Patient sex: F
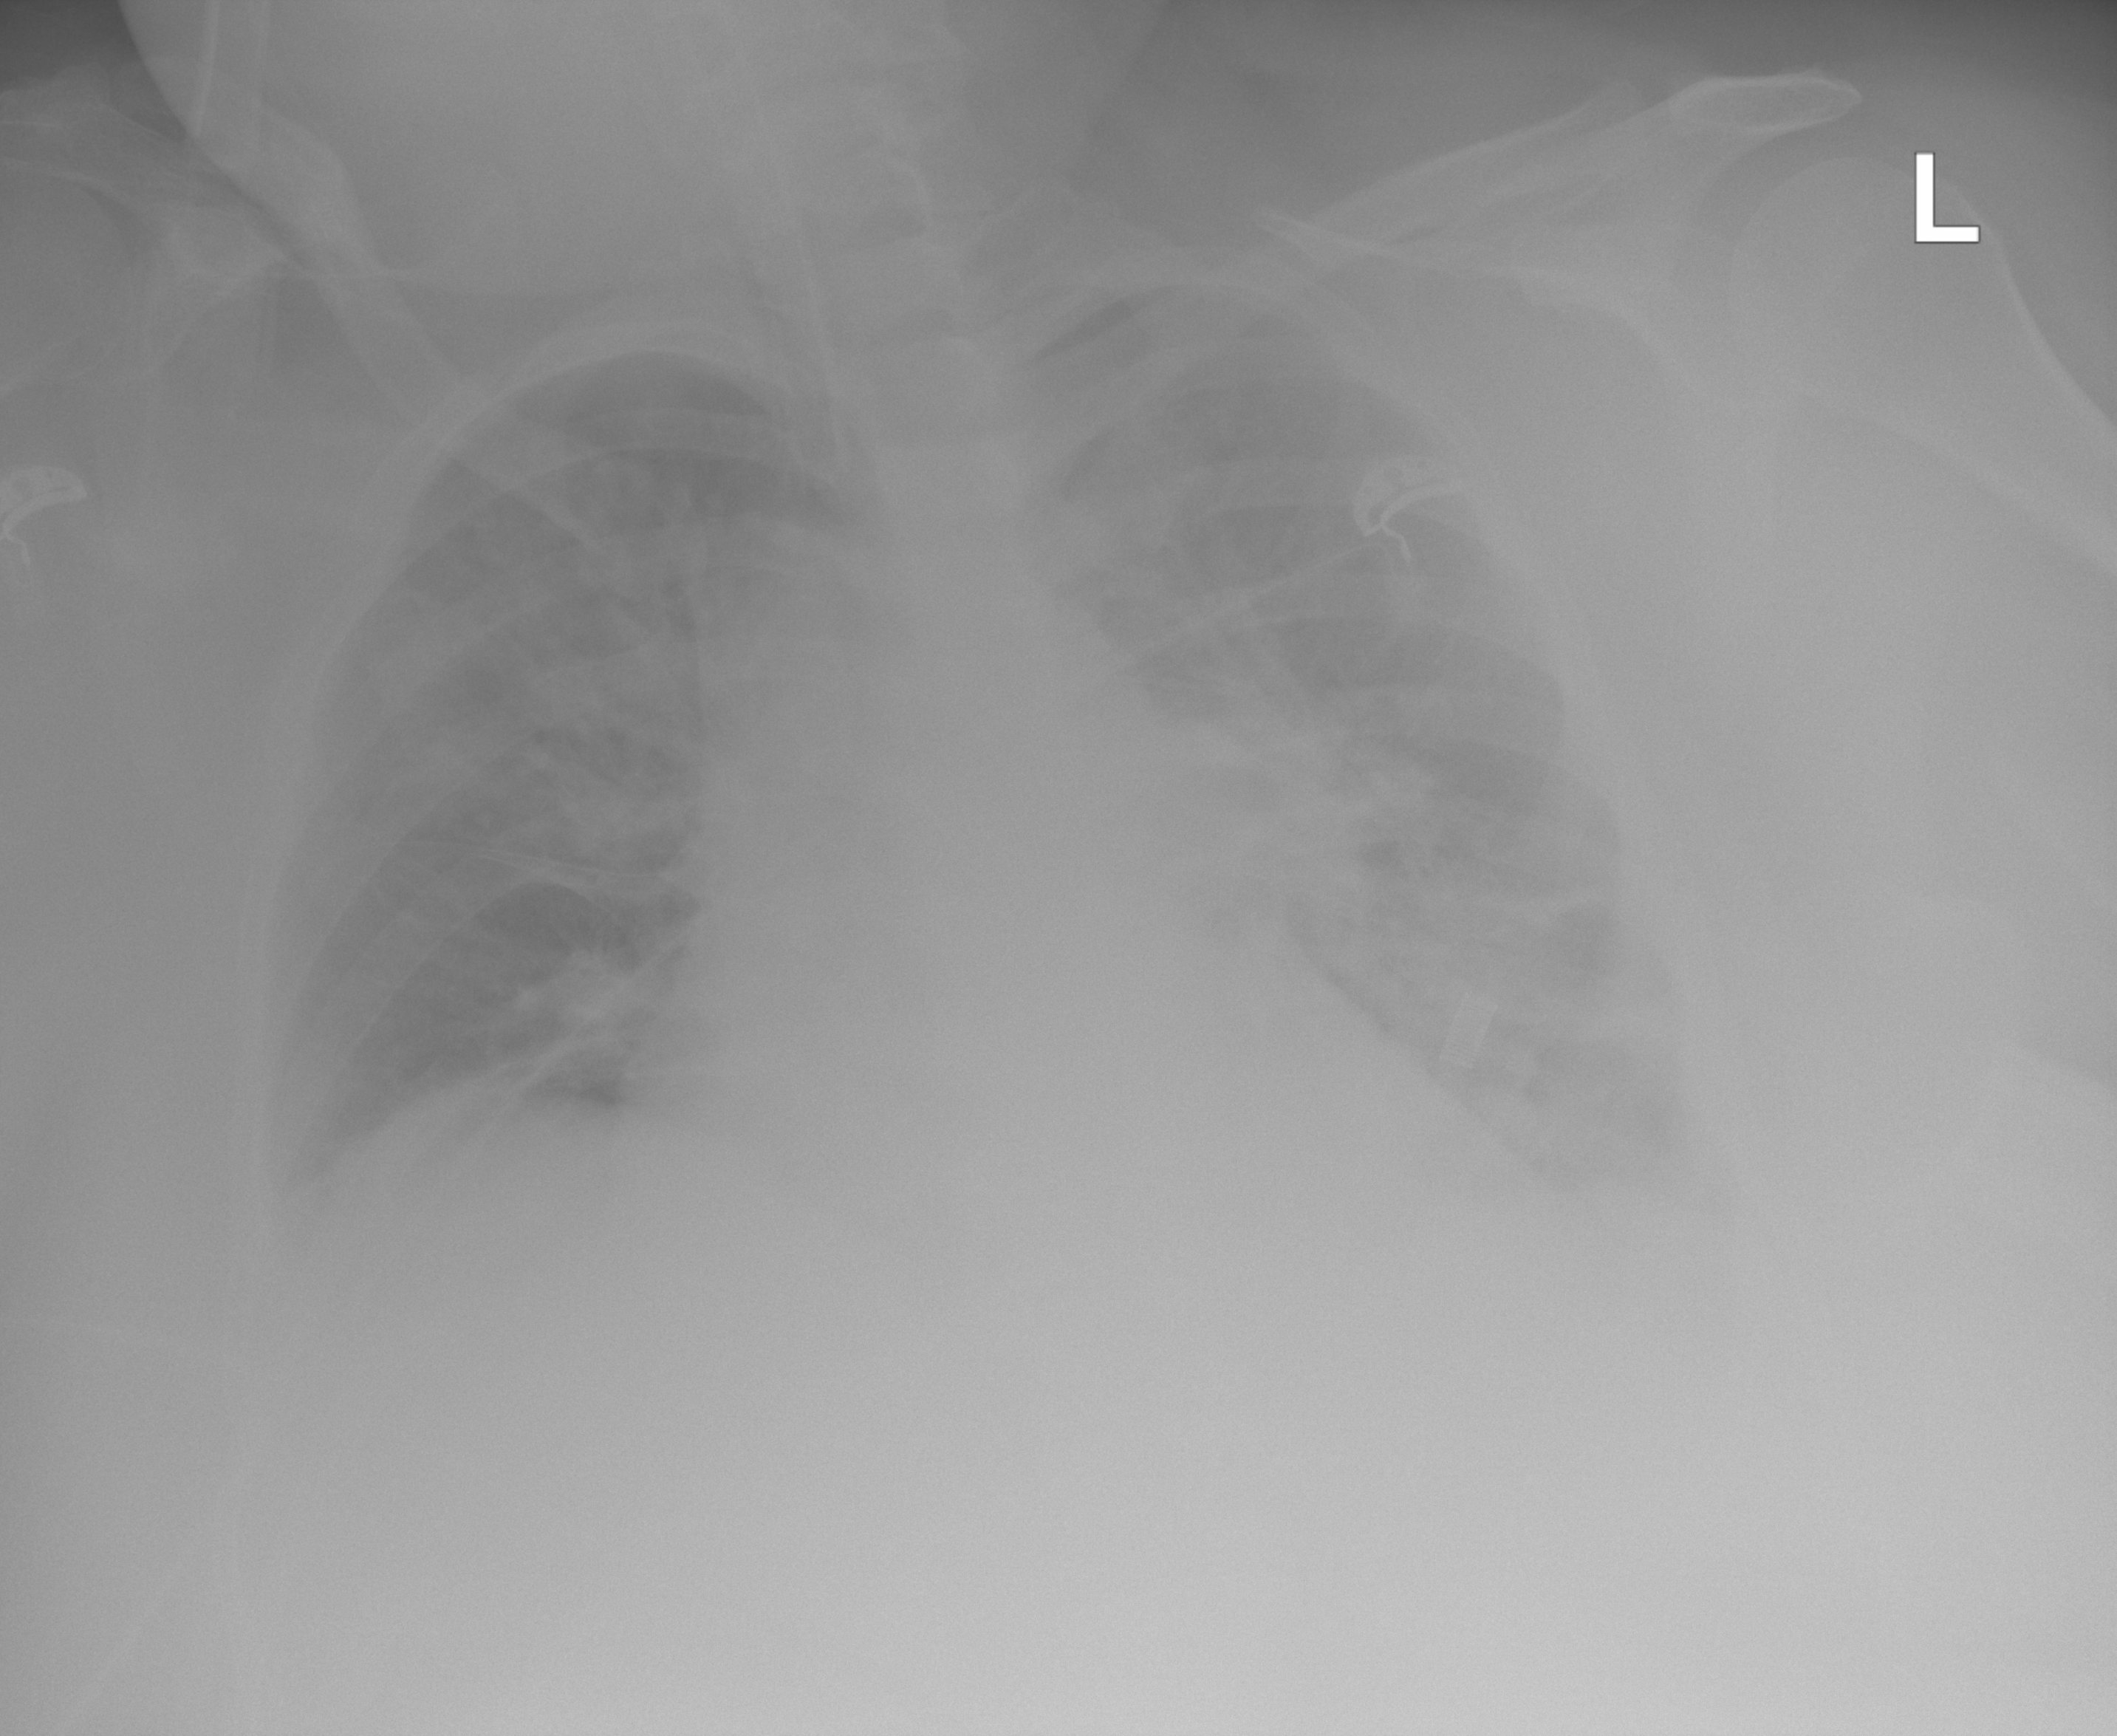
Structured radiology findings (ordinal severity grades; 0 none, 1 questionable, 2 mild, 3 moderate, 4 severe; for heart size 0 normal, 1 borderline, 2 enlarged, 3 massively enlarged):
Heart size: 2
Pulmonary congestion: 3
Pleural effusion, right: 1
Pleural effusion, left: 1
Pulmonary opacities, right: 3
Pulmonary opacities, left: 2
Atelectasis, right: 2
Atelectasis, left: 2